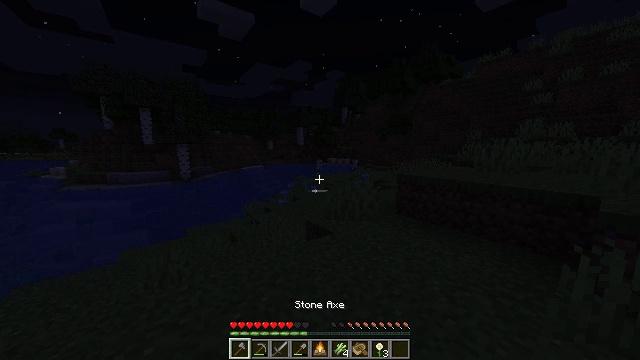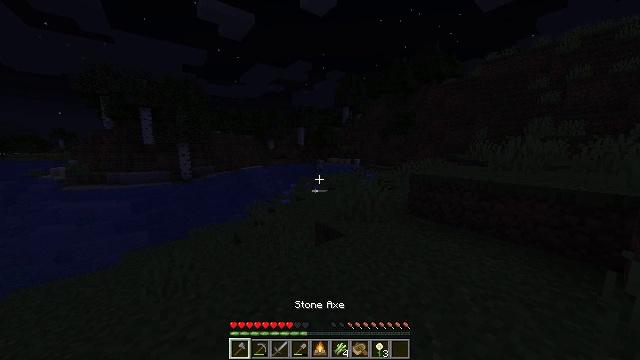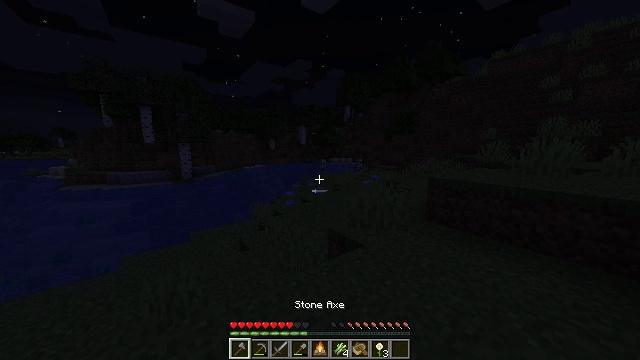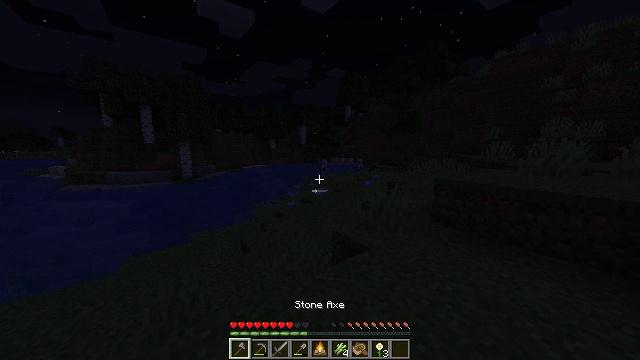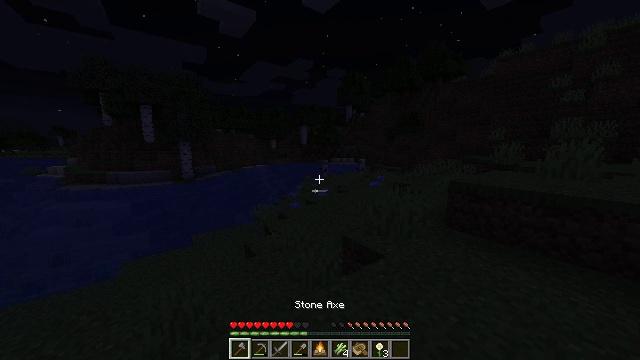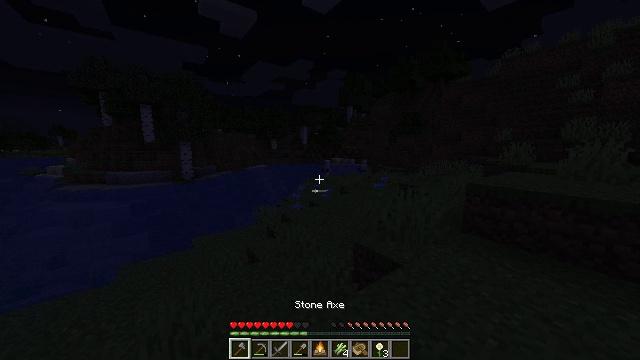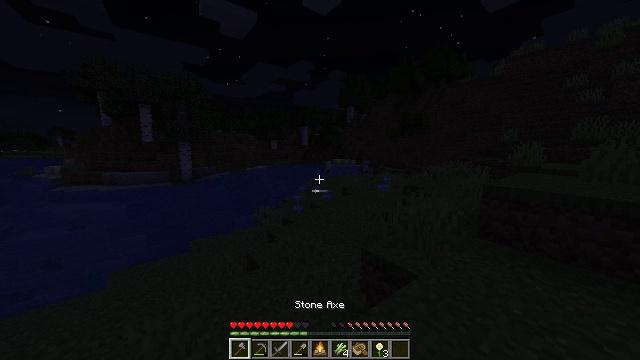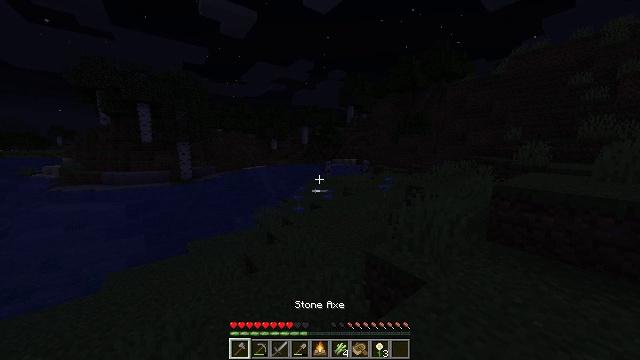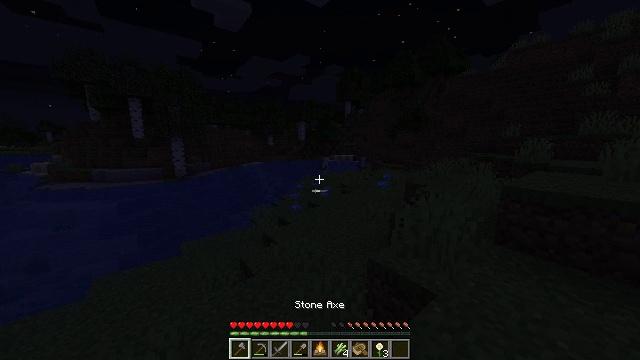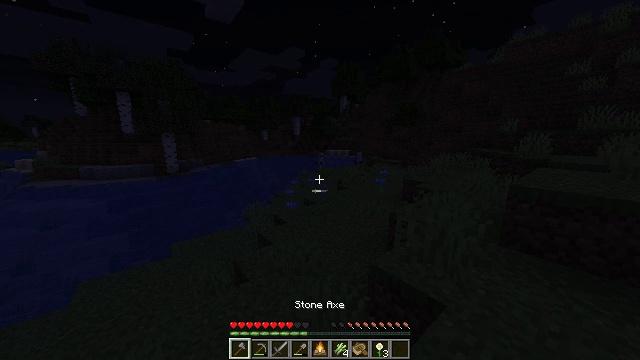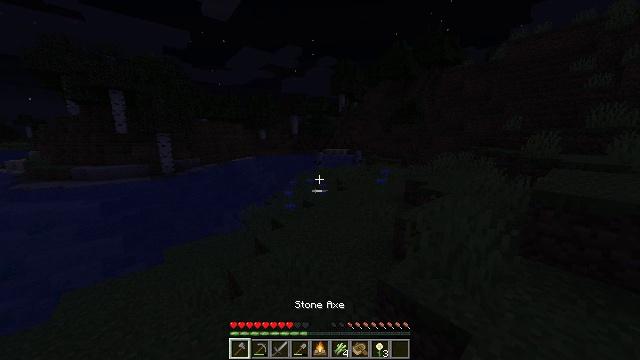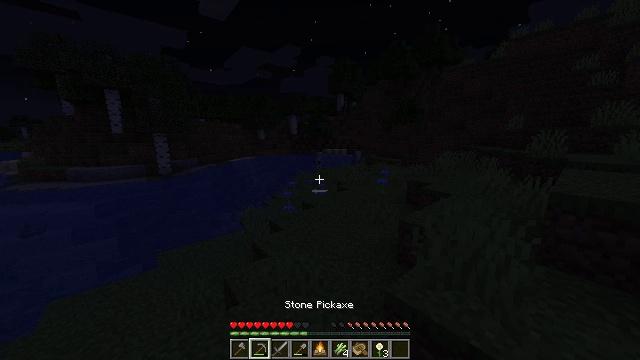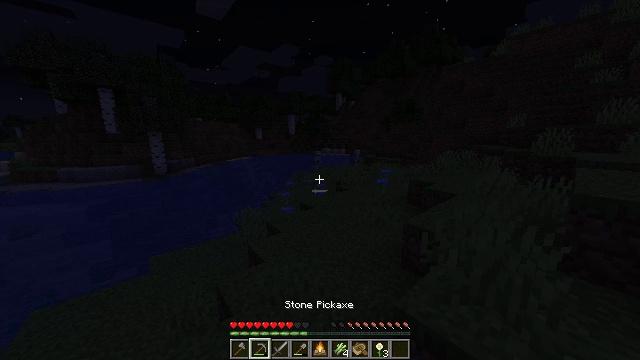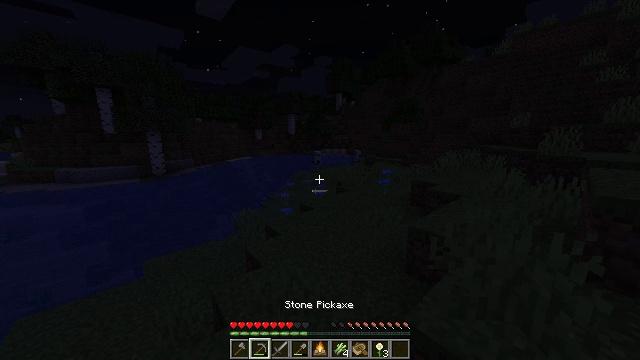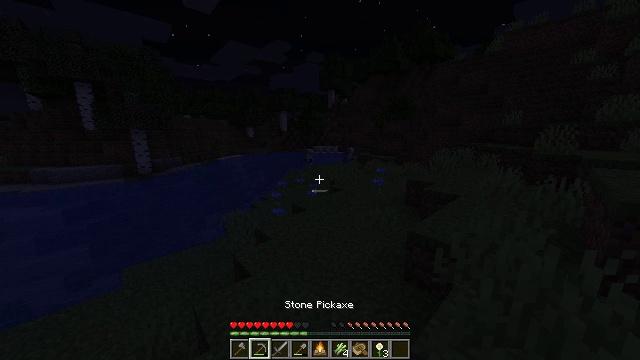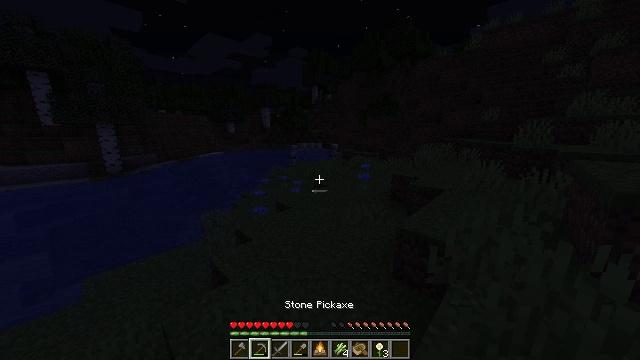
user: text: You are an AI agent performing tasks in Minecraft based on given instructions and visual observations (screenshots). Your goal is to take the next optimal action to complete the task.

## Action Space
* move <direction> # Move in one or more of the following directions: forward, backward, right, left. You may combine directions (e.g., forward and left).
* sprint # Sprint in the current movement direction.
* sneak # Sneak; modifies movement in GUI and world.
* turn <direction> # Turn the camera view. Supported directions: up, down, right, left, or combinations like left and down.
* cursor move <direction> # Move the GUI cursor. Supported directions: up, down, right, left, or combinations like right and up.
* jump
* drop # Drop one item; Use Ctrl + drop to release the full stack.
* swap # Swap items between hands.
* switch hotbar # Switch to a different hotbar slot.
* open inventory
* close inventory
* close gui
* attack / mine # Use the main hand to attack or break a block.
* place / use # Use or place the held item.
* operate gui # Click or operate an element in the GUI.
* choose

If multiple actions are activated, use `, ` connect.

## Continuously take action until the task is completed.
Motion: motion action
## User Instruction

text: drop campfire
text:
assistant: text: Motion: move forward and move left, sprint
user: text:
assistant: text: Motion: move forward and move left, sprint
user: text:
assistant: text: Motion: move forward and move left, sprint
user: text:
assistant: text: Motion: move forward and move left, sprint
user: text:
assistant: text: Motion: move forward, sprint
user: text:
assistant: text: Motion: move forward, sprint
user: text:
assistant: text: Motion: move forward, sprint
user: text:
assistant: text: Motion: move forward, sprint
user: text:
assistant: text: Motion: move forward, sprint, turn right and down
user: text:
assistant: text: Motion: move forward, sprint
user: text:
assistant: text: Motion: move forward, sprint
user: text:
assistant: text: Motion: move forward, sprint
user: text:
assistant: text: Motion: move forward, sprint
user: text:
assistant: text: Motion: move forward, sprint, turn right
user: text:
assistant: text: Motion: move forward, sprint, turn right
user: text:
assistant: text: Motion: move forward, sprint, turn right
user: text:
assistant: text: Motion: move forward, sprint, turn right
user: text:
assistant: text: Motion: move forward and move right, sprint, turn right
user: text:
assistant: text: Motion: move forward and move right, sprint
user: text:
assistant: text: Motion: move forward and move right, sprint
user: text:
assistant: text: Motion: move forward and move right, sprint
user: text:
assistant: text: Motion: move forward and move right, sprint
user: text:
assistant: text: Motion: move forward, sprint
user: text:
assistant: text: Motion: move forward, sprint
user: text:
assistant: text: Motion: move forward, sprint
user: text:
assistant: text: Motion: move forward, sprint
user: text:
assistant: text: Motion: move forward, sprint
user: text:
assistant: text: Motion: move forward, sprint
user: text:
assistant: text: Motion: move forward, sprint
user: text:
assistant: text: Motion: move forward, sprint